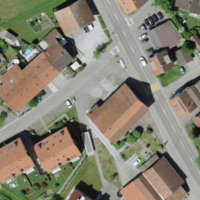
EUNIS habitat code: 54
Species observed at this site:
Milvus milvus
Chelidonium majus
Streptopelia decaocto